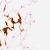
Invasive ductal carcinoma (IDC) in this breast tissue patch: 0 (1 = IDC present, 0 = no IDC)